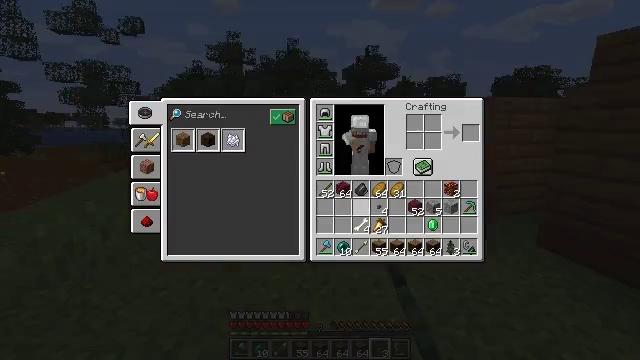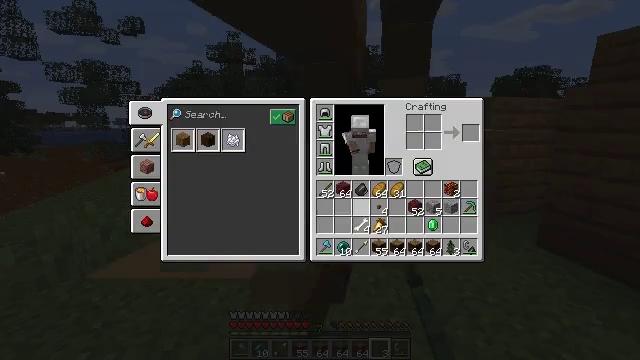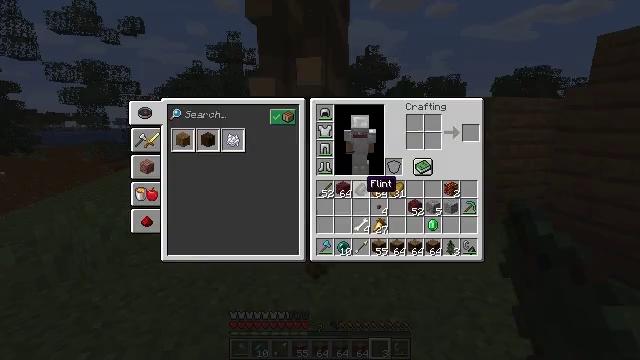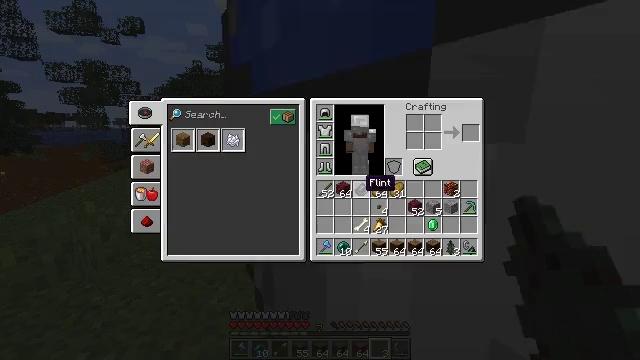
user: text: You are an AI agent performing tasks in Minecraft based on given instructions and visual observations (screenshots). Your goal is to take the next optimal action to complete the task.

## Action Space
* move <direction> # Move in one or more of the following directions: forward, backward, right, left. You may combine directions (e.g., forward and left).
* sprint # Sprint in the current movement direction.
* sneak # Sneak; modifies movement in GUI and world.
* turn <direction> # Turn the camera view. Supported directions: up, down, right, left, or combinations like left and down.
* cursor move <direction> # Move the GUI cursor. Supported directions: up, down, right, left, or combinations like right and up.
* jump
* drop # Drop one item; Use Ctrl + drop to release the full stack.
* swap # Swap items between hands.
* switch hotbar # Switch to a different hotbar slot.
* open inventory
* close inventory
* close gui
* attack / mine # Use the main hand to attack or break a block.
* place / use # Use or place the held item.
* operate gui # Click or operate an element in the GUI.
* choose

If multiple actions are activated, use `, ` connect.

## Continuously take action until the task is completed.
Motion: motion action
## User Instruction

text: Remove a water bucket from the inventory.
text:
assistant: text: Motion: sprint, drop, open gui
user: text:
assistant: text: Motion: sprint, cursor move up, drop
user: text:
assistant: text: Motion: sprint, drop
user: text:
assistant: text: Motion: sprint